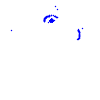
Particle: pion